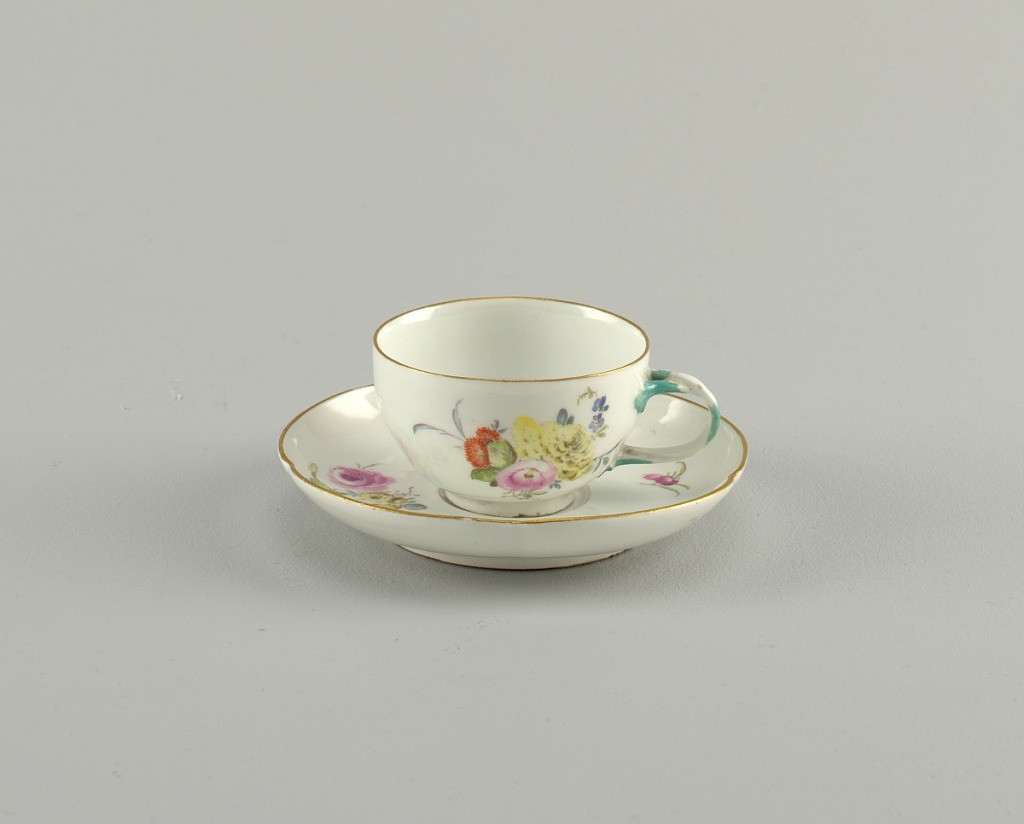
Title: Saucer
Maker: Meissen Porcelain Manufactory, German, active from 1710 to the present
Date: ca. 1780
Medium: hard paste porcelain, vitreous enamel, gold
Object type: saucer
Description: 1938-57-767-a: Cup has double-curved side, cylindrical foot, inte...;     1938-57-767-b: Cup has double-curved side, cylindrical foot, inte...